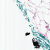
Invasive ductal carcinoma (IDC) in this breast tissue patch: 0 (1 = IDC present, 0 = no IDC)